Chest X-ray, PA view. Patient: 57 years old, sex M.
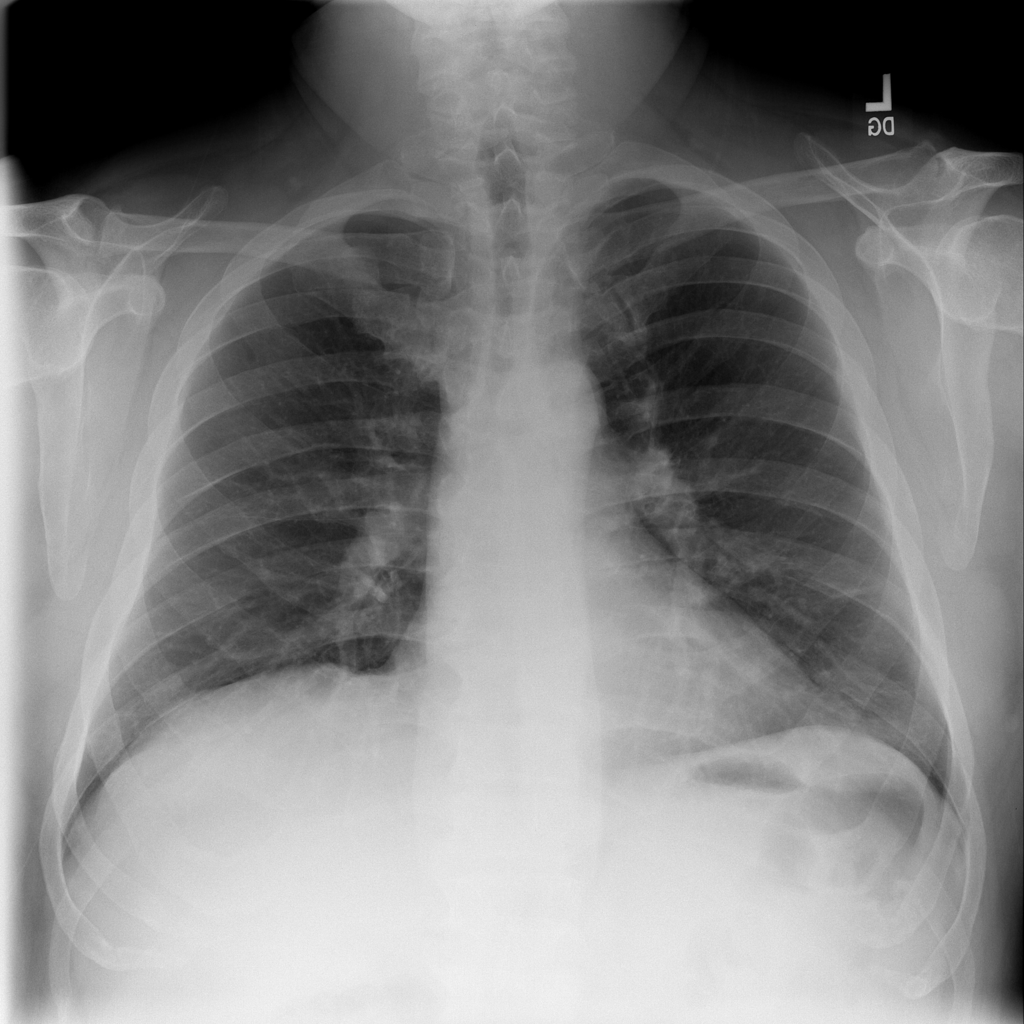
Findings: No Finding